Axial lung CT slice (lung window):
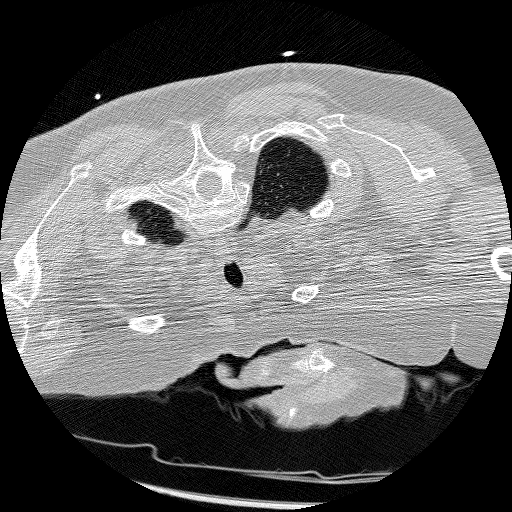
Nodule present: no